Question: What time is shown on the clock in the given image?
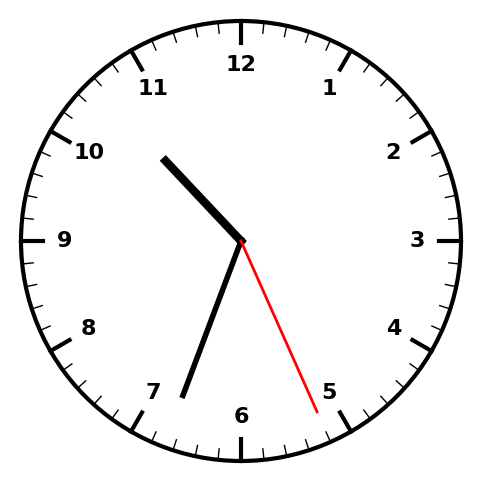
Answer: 10:33:26